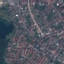
Land use / land cover: Residential